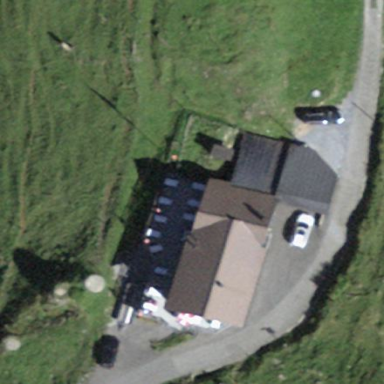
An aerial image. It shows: Restaurant building.